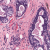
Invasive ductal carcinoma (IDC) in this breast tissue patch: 1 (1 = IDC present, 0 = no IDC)